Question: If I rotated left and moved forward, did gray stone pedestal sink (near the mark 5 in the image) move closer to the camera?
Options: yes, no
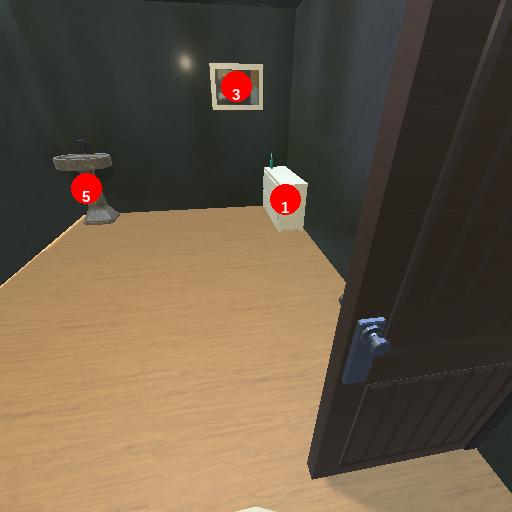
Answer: yes